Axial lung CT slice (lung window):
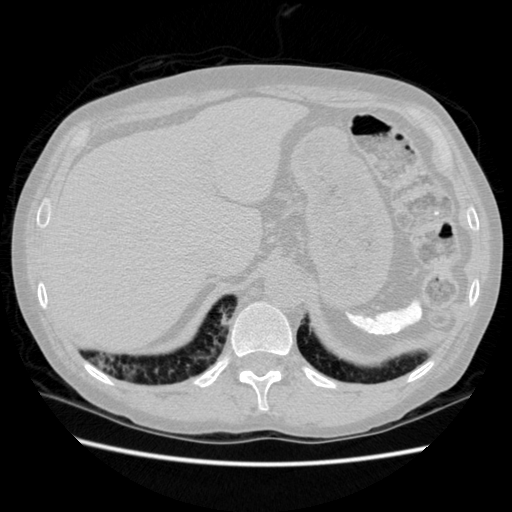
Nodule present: no